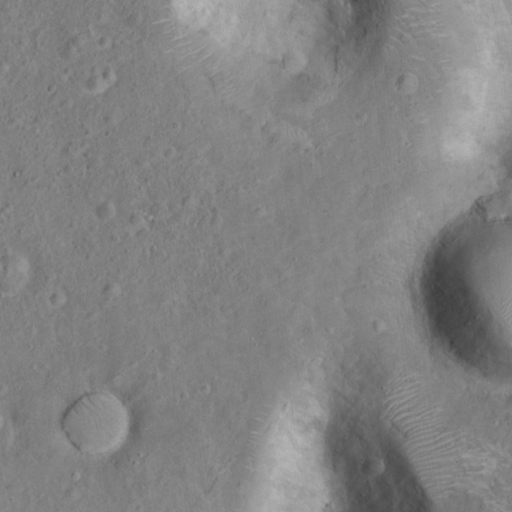
Classes present: Background, Cone